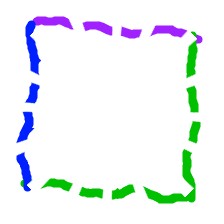
Shape: square